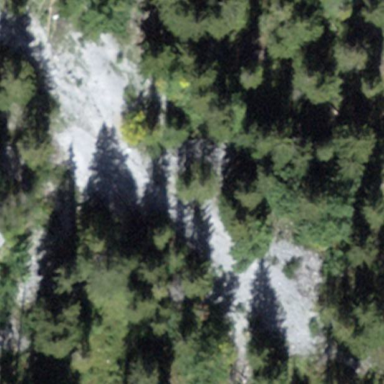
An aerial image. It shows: Natural scree.